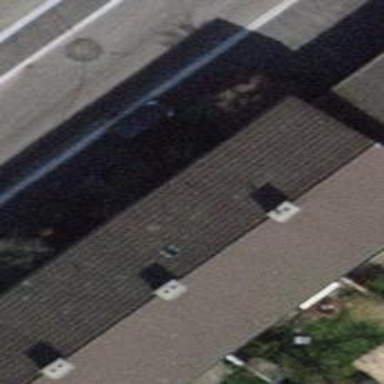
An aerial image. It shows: Terrace-style building with gabled roof.